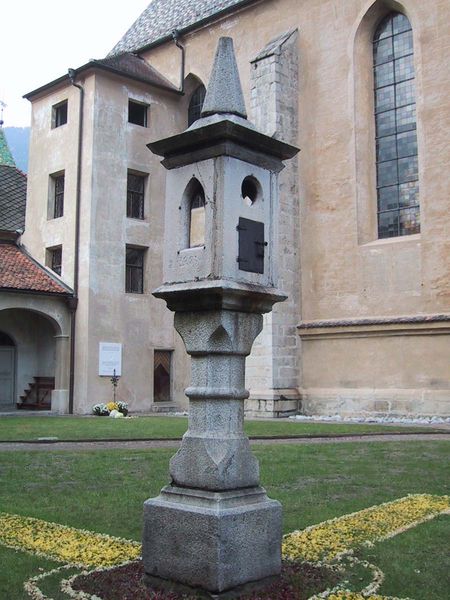
Titel: Totenleuchte im alten Domfriedhof
Standort: Brixen, Dom (EU - I - Südtirol)
Schlagwörter: gelb, grün, blumen, fenster, laterne, licht, säule, tür, dach, gebäude, gras, haus, park, rasen, weg, wiese, sockel, spitze, stein, kirche, gotik, rund, garten, skulptur, farbig, bogen, fassade, ziegel, hof, treppe, tafel, granit, anbau, foto, innenhof, kloster, beton, kathedrale, photo, sandstein, gotisch, romanik, treppenhaus, kapelle, beet, sakral, türchen, kreuzgang, fasade, tabernakel, mal, materl, ewiges licht, steele, klosterhof, socjel, sakramentshaus